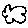
Label: cloud